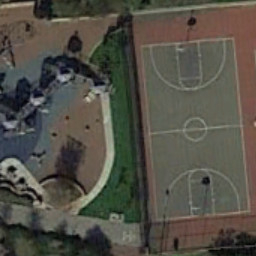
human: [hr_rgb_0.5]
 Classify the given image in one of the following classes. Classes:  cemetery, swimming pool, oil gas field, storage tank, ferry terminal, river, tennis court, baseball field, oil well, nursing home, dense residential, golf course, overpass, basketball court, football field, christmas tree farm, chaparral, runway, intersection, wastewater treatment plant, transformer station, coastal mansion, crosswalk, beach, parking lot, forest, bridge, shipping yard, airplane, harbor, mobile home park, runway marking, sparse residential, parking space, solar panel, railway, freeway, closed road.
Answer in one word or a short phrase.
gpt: basketball court